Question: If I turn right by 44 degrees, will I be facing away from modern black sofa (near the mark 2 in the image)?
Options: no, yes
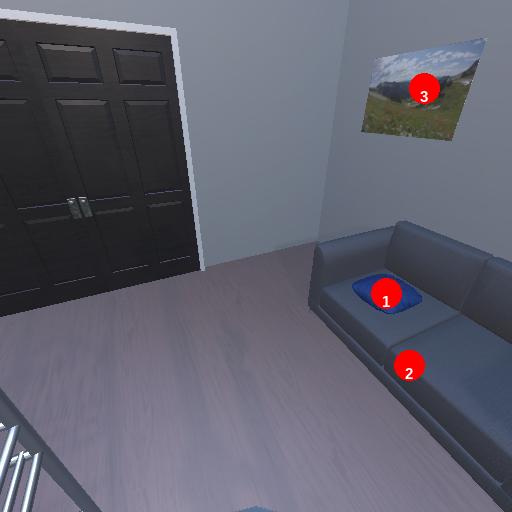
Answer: no